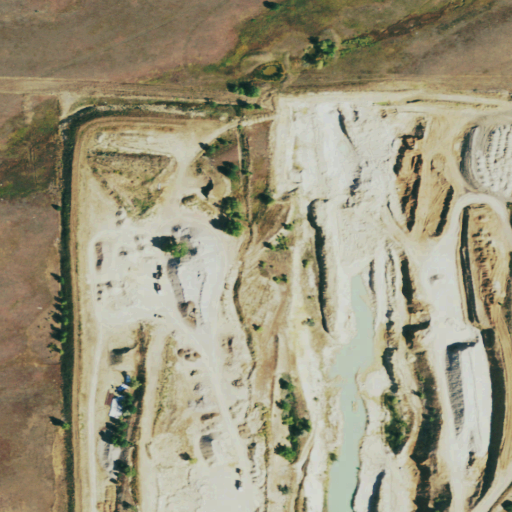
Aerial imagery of plain(s) in Colorado named Rocky Flats containing grassland, barren land, herbaceous wetlands, high intensity development, and medium intensity development